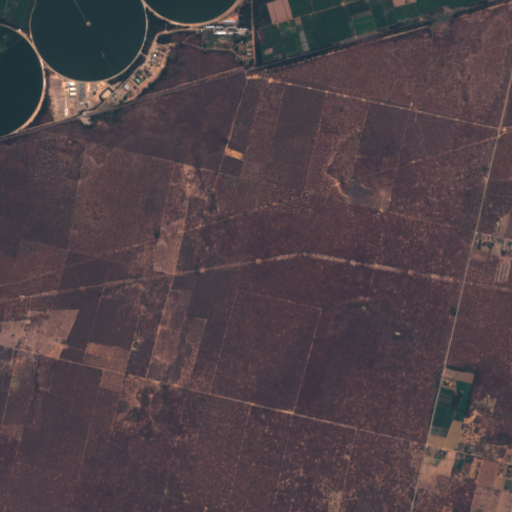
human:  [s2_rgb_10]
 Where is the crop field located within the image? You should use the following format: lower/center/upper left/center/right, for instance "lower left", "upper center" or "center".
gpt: The crop field is located in the upper left of the image.
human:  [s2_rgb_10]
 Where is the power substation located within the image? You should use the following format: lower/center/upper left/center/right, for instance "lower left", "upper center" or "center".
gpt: The power substation is located in the upper center of the image.
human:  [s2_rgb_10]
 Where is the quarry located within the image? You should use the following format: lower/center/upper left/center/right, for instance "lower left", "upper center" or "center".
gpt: There is no quarry in the image.